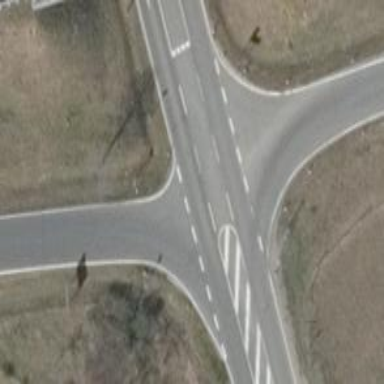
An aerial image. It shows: Secondary road with asphalt surface.